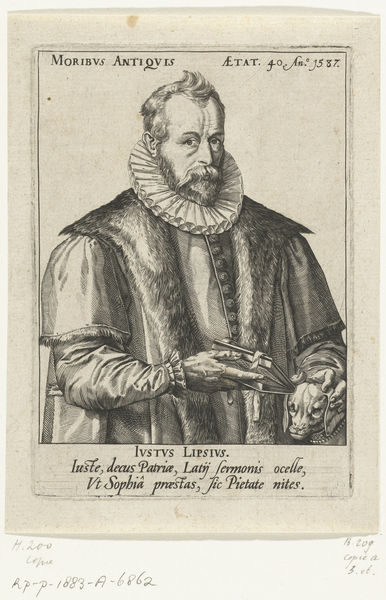
Titel: Portret van Justus Lipsius
Standort: Amsterdam
Institution: Rijksmuseum
Schlagwörter: mann, weiß, schwarz, zeichnung, hund, tier, bart, pelz, halskrause, mantel, knöpfe, buch, druck, gelehrter, latein, justus lipsius, 1587